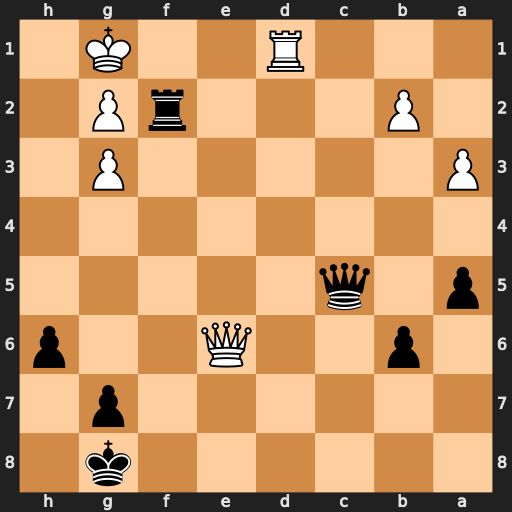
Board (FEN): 6k1/6p1/1p2Q2p/p1q5/8/P5P1/1P3rP1/3R2K1
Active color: b
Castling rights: -
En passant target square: -
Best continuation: Rf7+ Kh2 Qh5+ Qh3 Qxd1